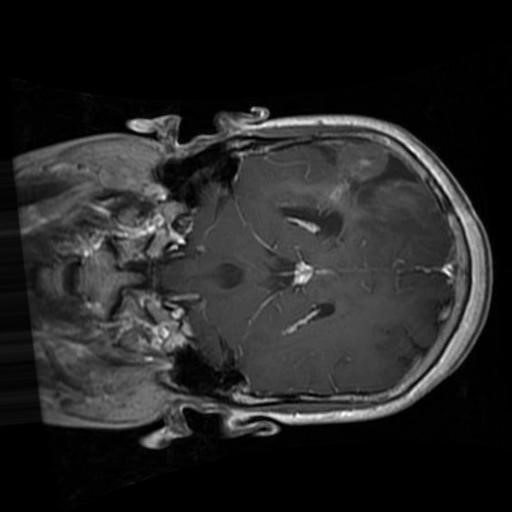
Label: brain_glioma